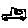
Label: car